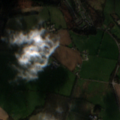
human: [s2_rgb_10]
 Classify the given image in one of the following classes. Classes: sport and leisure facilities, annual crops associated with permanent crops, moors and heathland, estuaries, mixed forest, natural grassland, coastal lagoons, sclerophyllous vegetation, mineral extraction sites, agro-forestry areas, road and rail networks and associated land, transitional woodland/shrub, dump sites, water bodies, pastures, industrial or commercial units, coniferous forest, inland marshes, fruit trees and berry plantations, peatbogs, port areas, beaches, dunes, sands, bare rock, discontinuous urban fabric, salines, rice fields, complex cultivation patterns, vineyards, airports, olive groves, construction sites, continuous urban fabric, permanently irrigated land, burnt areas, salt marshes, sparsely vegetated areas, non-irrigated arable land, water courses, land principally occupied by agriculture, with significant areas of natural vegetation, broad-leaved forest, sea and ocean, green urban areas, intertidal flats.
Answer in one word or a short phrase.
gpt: discontinuous urban fabric, non-irrigated arable land, pastures, complex cultivation patterns, broad-leaved forest